Question: After increasing font size for button to 18 px, label on button slightly moved down and now part of text is not visible. I've tried to use -fx-content-display: top; and -fx-translate-y: -5px; but it didn't help. Same goes for combobox. Is there a better way to position text/change line height than separatly creating button and label? Also is there any way to add a letter-spacing?
Button code:
'''
.button{
-fx-background-image: url("images/reg_button.png");
-fx-background-repeat: no-repeat;
-fx-font-family: "Segoe UI Semilight";
-fx-font-size:18;
-fx-alignment:center;
-fx-text-fill: white;
-fx-background-insets: 0, 0, 1, 2;
-fx-translate-y: -5px;
-fx-content-display: top;}
'''

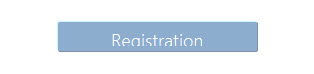
Answer: Given that you are using Scene Builder and setting the button prefered size to 201x31, and min/max sizes to 'USER_PREF_SIZE'.
The default insets (including padding) for a button using modena.css are these:
'''
-fx-padding: 6 12 6 12;
'''
If the button's height is fixed to 31 px, this means you have 19 px free for the text height. The label is rendered 6 pixels from top, so that's why it gets cut on the bottom.
So you need to modify this to your convenience to gain more space, for instance:
'''
.button{
-fx-background-image: url("image/reg_button.png");
-fx-background-repeat: no-repeat;
-fx-font-family: "Segoe UI Semilight";
-fx-font-size:18;
-fx-alignment:center;
-fx-text-fill: white;
-fx-content-display: top;
-fx-padding: 0 0 3 0;
}
'''
And get something like this: